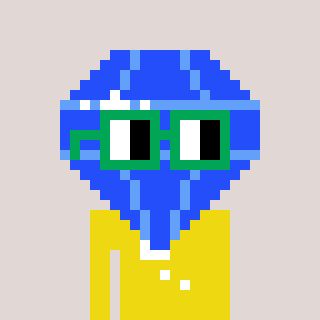
a pixel art character with square green glasses, a blue diamond-shaped head and a yellow-colored body on a warm background